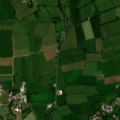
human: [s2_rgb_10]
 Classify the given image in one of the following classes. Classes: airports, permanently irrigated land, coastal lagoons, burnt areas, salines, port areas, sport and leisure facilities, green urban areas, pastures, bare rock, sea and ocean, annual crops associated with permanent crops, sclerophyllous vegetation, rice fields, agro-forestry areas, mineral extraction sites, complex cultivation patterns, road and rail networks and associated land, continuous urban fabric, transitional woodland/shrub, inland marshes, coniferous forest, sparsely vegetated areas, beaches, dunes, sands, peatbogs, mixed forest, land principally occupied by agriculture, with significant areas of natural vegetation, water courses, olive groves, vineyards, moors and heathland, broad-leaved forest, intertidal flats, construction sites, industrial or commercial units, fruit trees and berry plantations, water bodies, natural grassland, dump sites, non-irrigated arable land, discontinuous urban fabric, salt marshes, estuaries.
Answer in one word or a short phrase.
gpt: pastures, land principally occupied by agriculture, with significant areas of natural vegetation